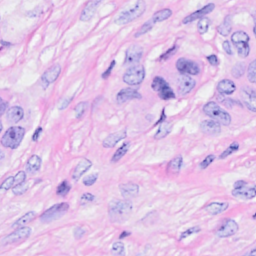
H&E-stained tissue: Breast